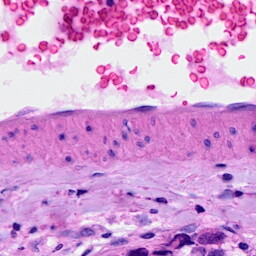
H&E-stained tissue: Breast